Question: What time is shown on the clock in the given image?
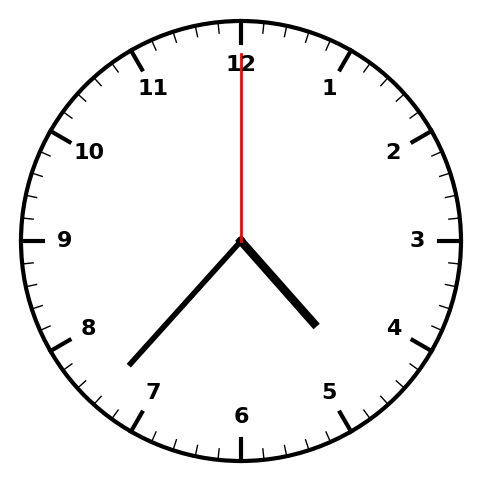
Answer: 04:37:00